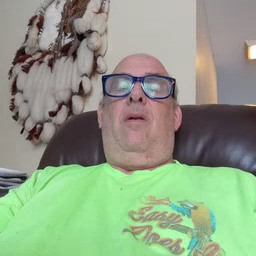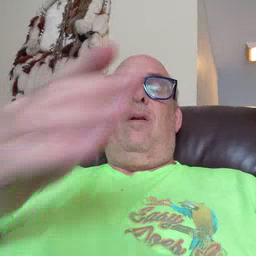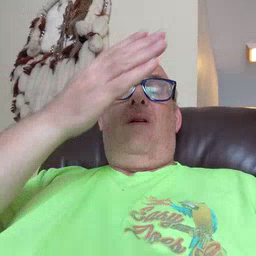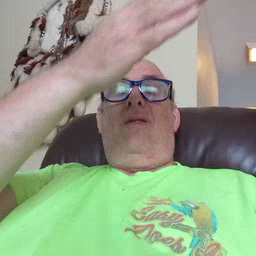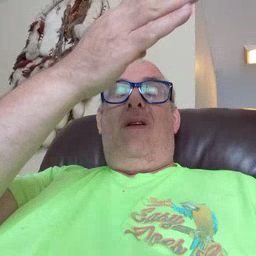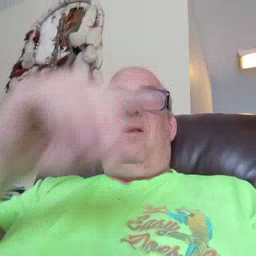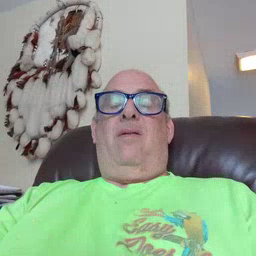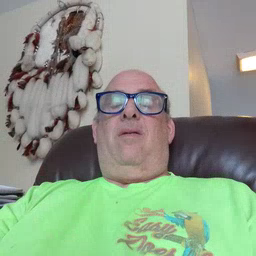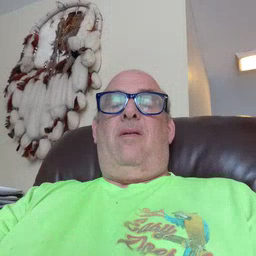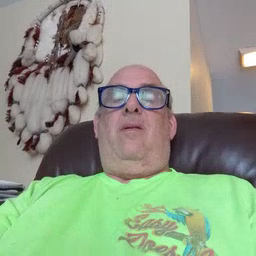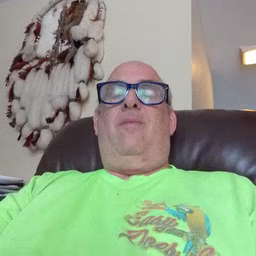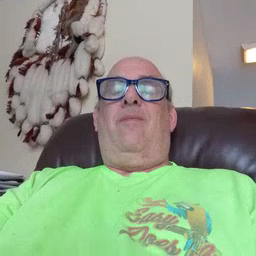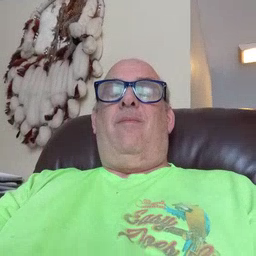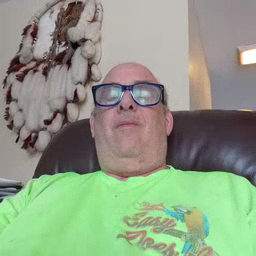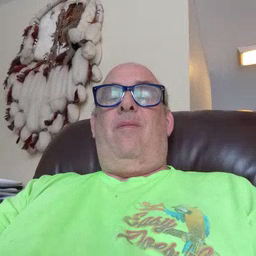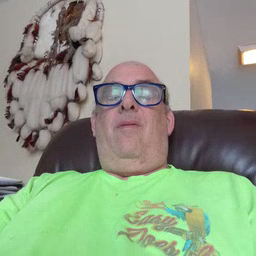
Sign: there